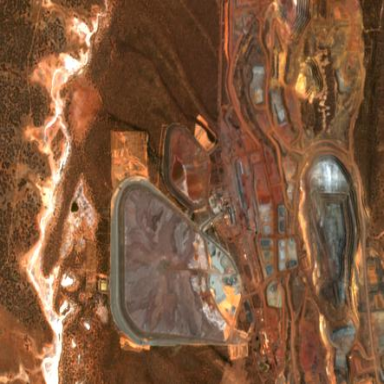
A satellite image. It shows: Industrial area used for mining operations.